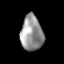
Tissue: skin
Cell type: Others
Senescence score: 0.2817
Nuclear area (px): 770
Mean DAPI intensity: 149.458